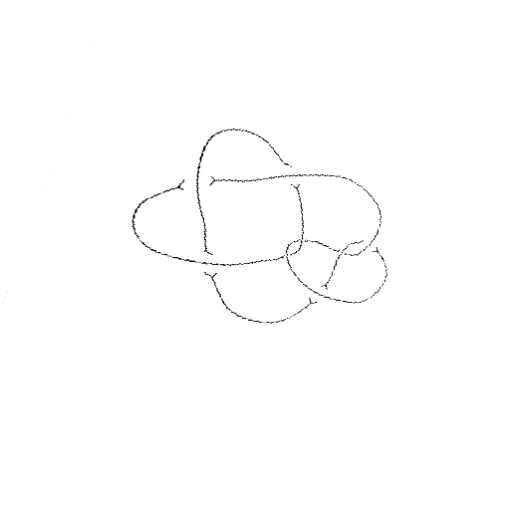
Crossing number: 8